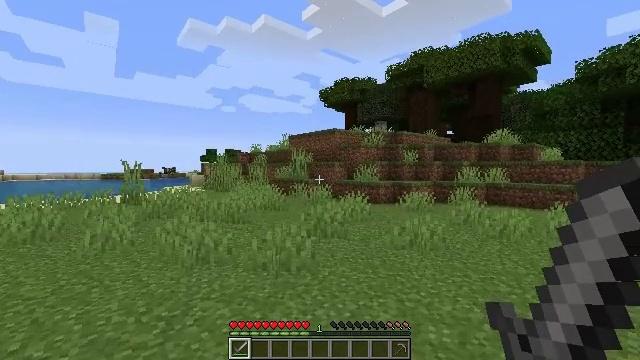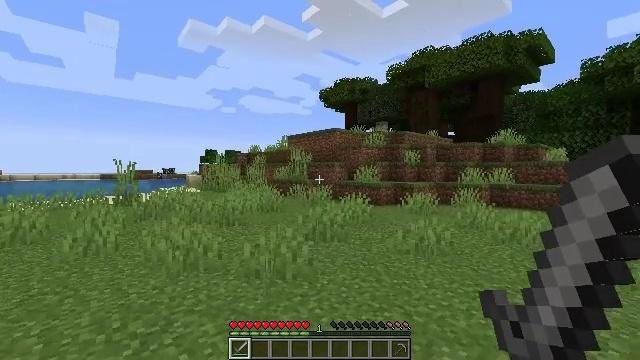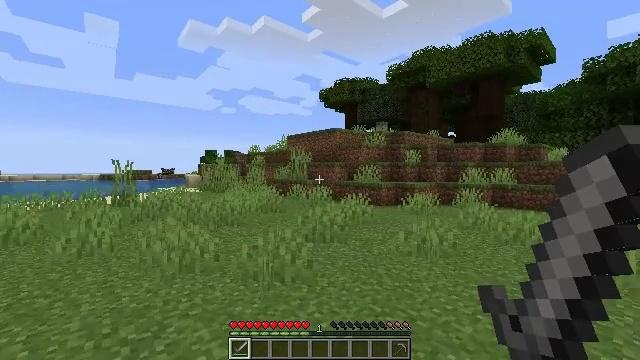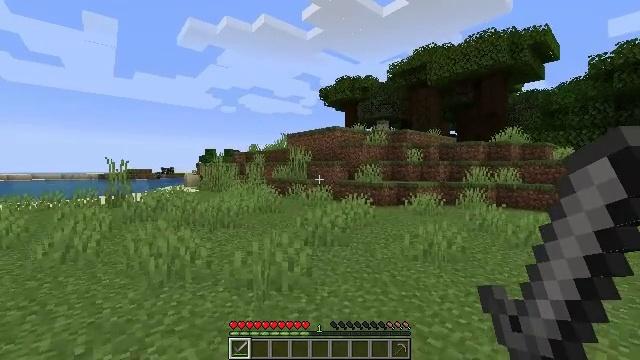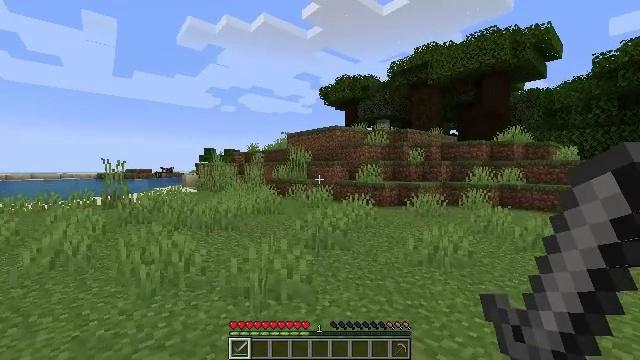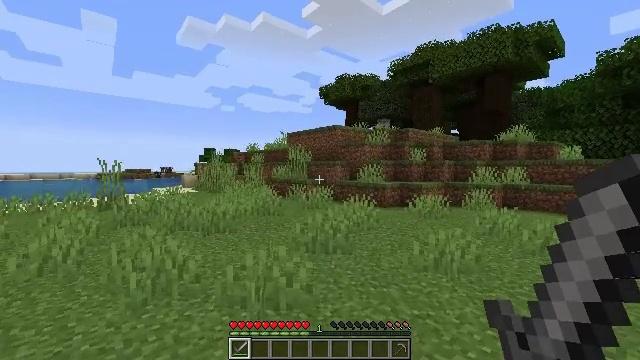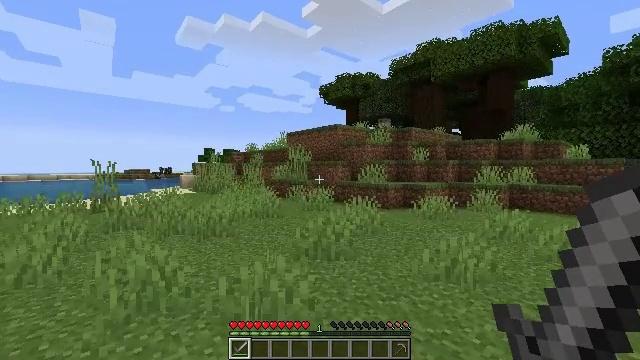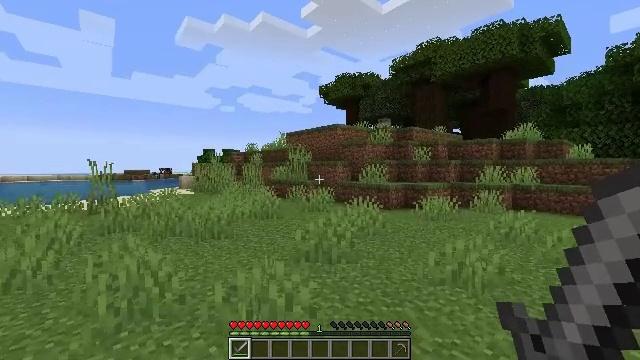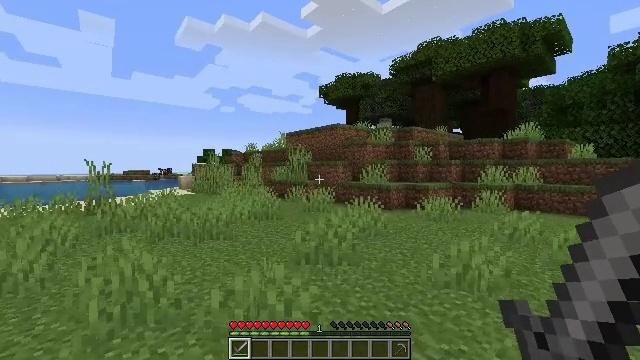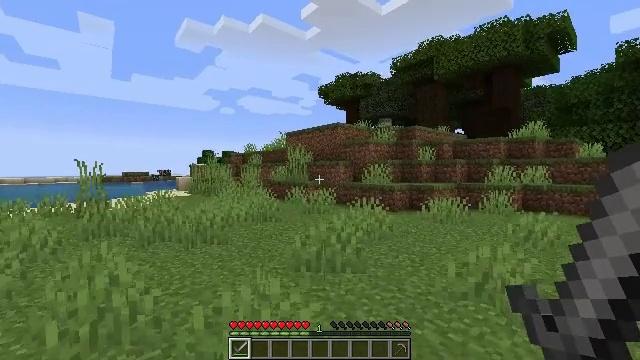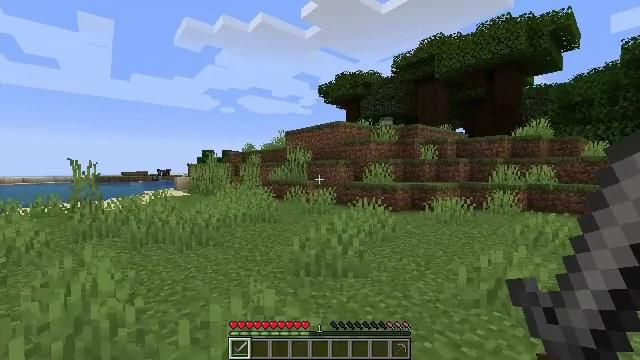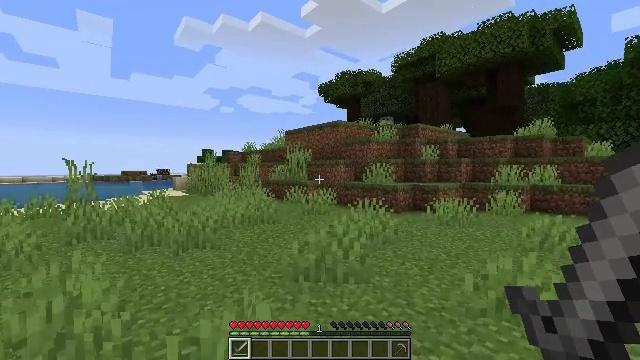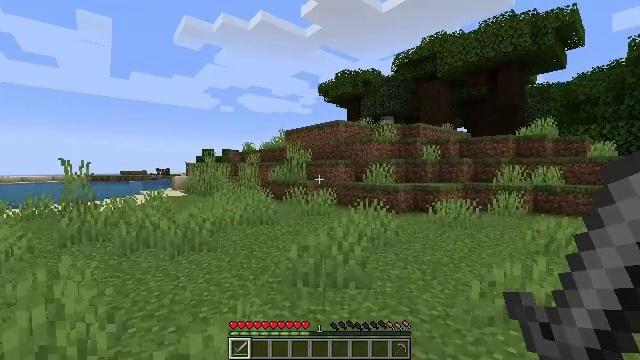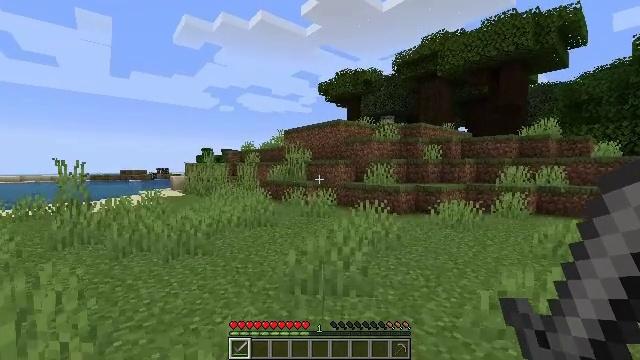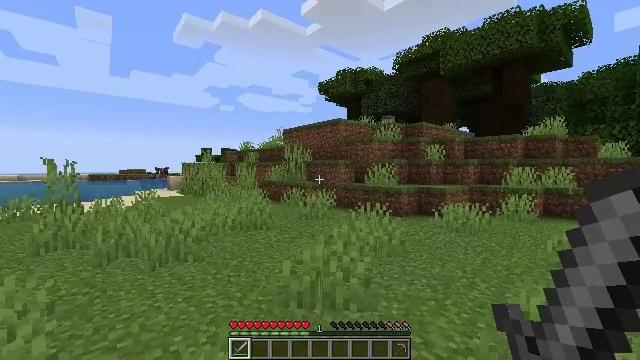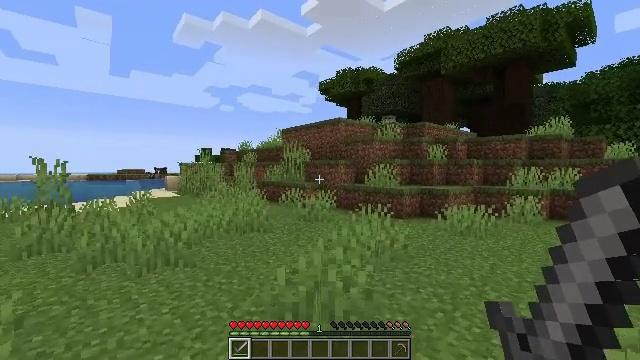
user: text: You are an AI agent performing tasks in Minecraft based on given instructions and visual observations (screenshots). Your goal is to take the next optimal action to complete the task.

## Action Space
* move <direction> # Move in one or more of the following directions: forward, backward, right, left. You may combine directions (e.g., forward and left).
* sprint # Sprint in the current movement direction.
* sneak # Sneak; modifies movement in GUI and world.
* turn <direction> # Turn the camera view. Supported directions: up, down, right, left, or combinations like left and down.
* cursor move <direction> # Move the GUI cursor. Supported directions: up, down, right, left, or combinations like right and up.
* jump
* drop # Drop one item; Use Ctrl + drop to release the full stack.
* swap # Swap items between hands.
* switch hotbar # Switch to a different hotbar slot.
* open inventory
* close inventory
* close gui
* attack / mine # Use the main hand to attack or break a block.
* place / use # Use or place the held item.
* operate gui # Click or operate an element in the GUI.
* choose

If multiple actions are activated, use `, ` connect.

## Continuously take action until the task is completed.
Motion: motion action
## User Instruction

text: Open the furnace and cook cod.
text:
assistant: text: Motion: move forward
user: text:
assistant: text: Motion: move forward
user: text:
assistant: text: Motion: move forward
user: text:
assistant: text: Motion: move forward
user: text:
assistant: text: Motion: move forward
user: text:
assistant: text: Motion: move forward
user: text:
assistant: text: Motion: move forward
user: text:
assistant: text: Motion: move forward
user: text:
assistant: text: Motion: move forward
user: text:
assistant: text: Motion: move forward
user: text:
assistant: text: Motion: move forward
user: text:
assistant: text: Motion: move forward
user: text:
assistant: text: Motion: move forward
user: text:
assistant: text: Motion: move forward
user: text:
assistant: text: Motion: move forward
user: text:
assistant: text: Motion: move forward
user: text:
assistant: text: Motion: move forward
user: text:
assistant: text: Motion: move forward
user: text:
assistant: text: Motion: move forward
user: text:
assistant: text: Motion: move forward
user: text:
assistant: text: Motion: move forward
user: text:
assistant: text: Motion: move forward
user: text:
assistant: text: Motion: move forward
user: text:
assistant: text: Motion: move forward
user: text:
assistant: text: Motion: move forward
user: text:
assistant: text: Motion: move forward
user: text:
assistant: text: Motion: move forward
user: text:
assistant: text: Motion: move forward and move left
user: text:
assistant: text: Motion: move forward and move left
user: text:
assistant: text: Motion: move forward and move left